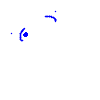
Particle: electron